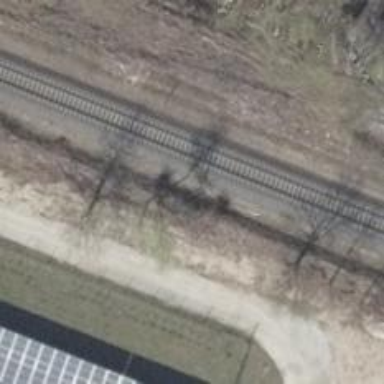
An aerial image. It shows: Railway signal.